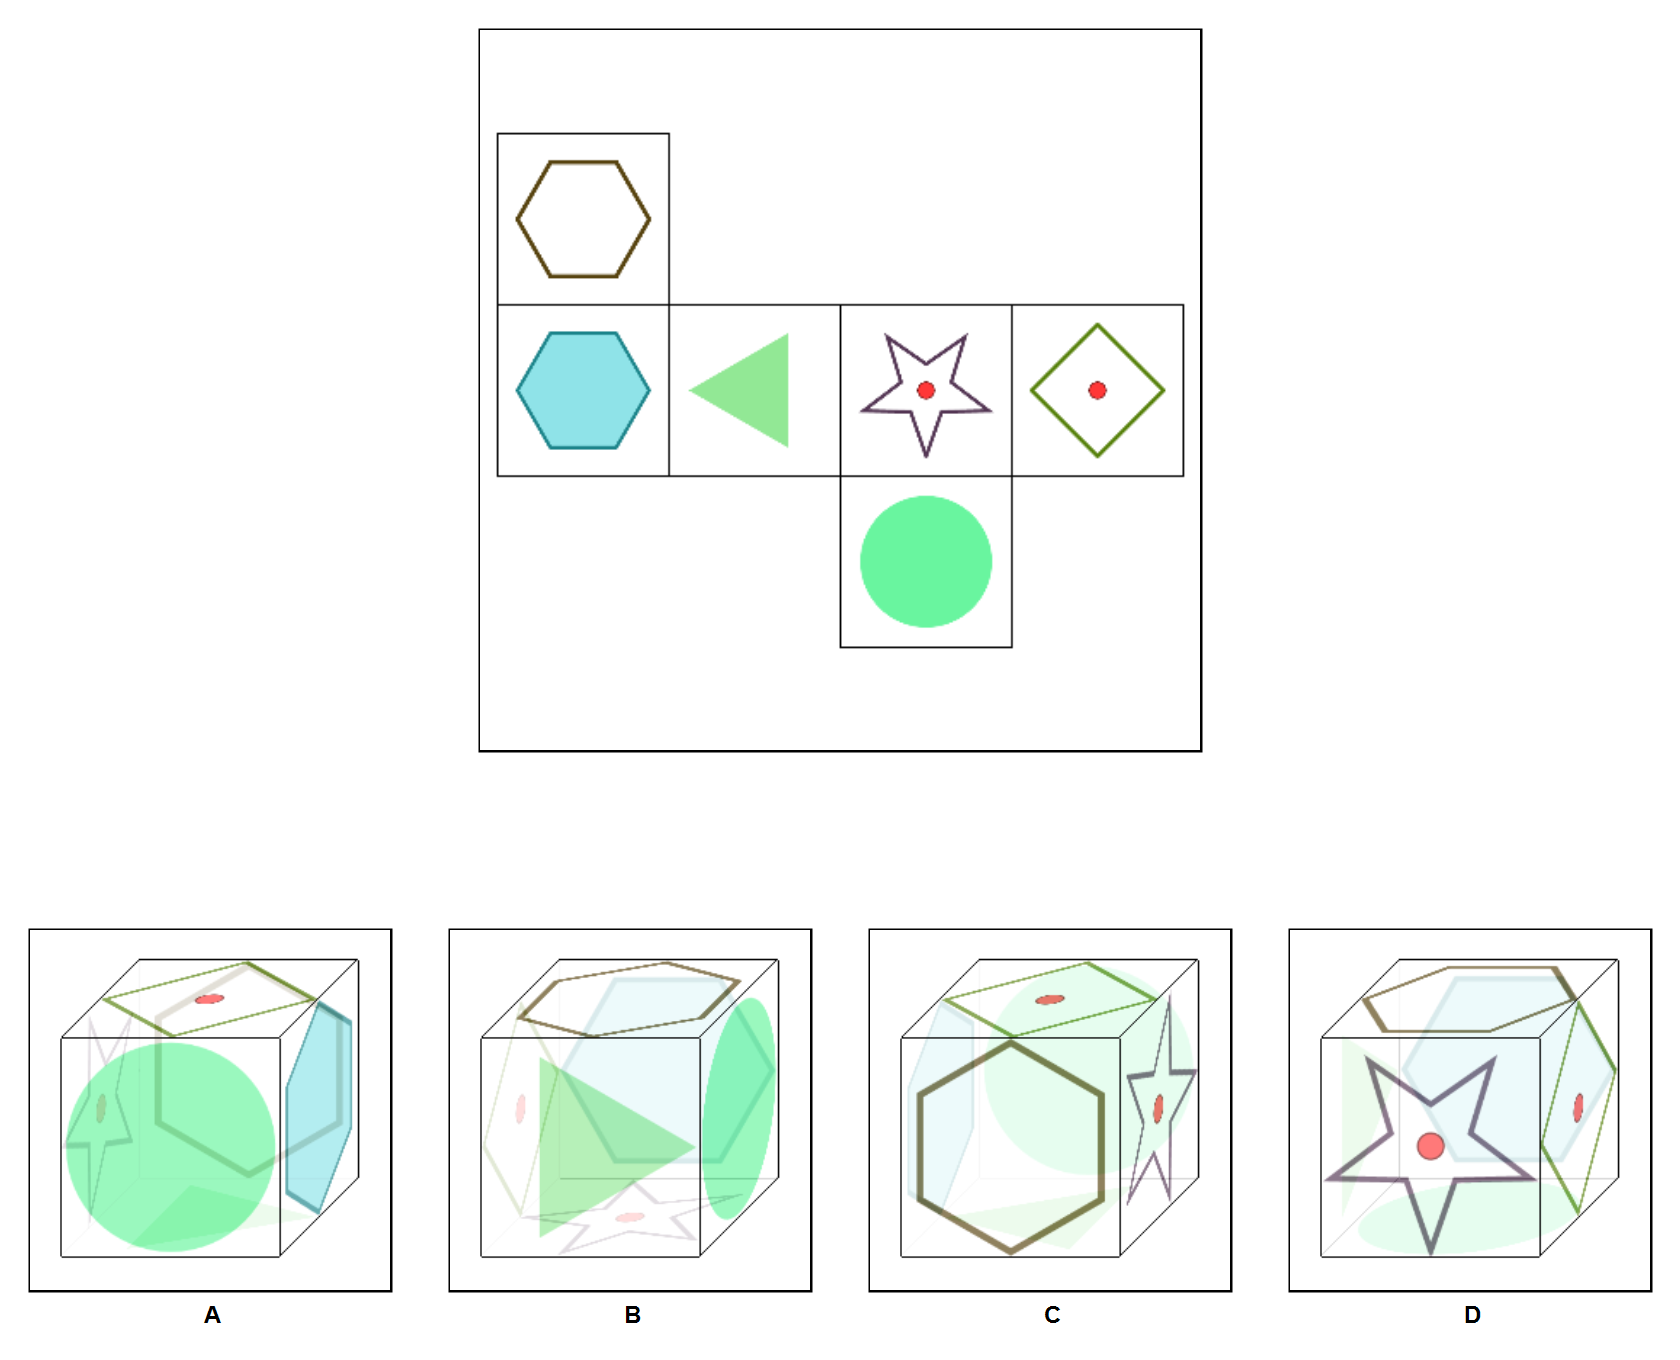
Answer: B